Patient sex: M
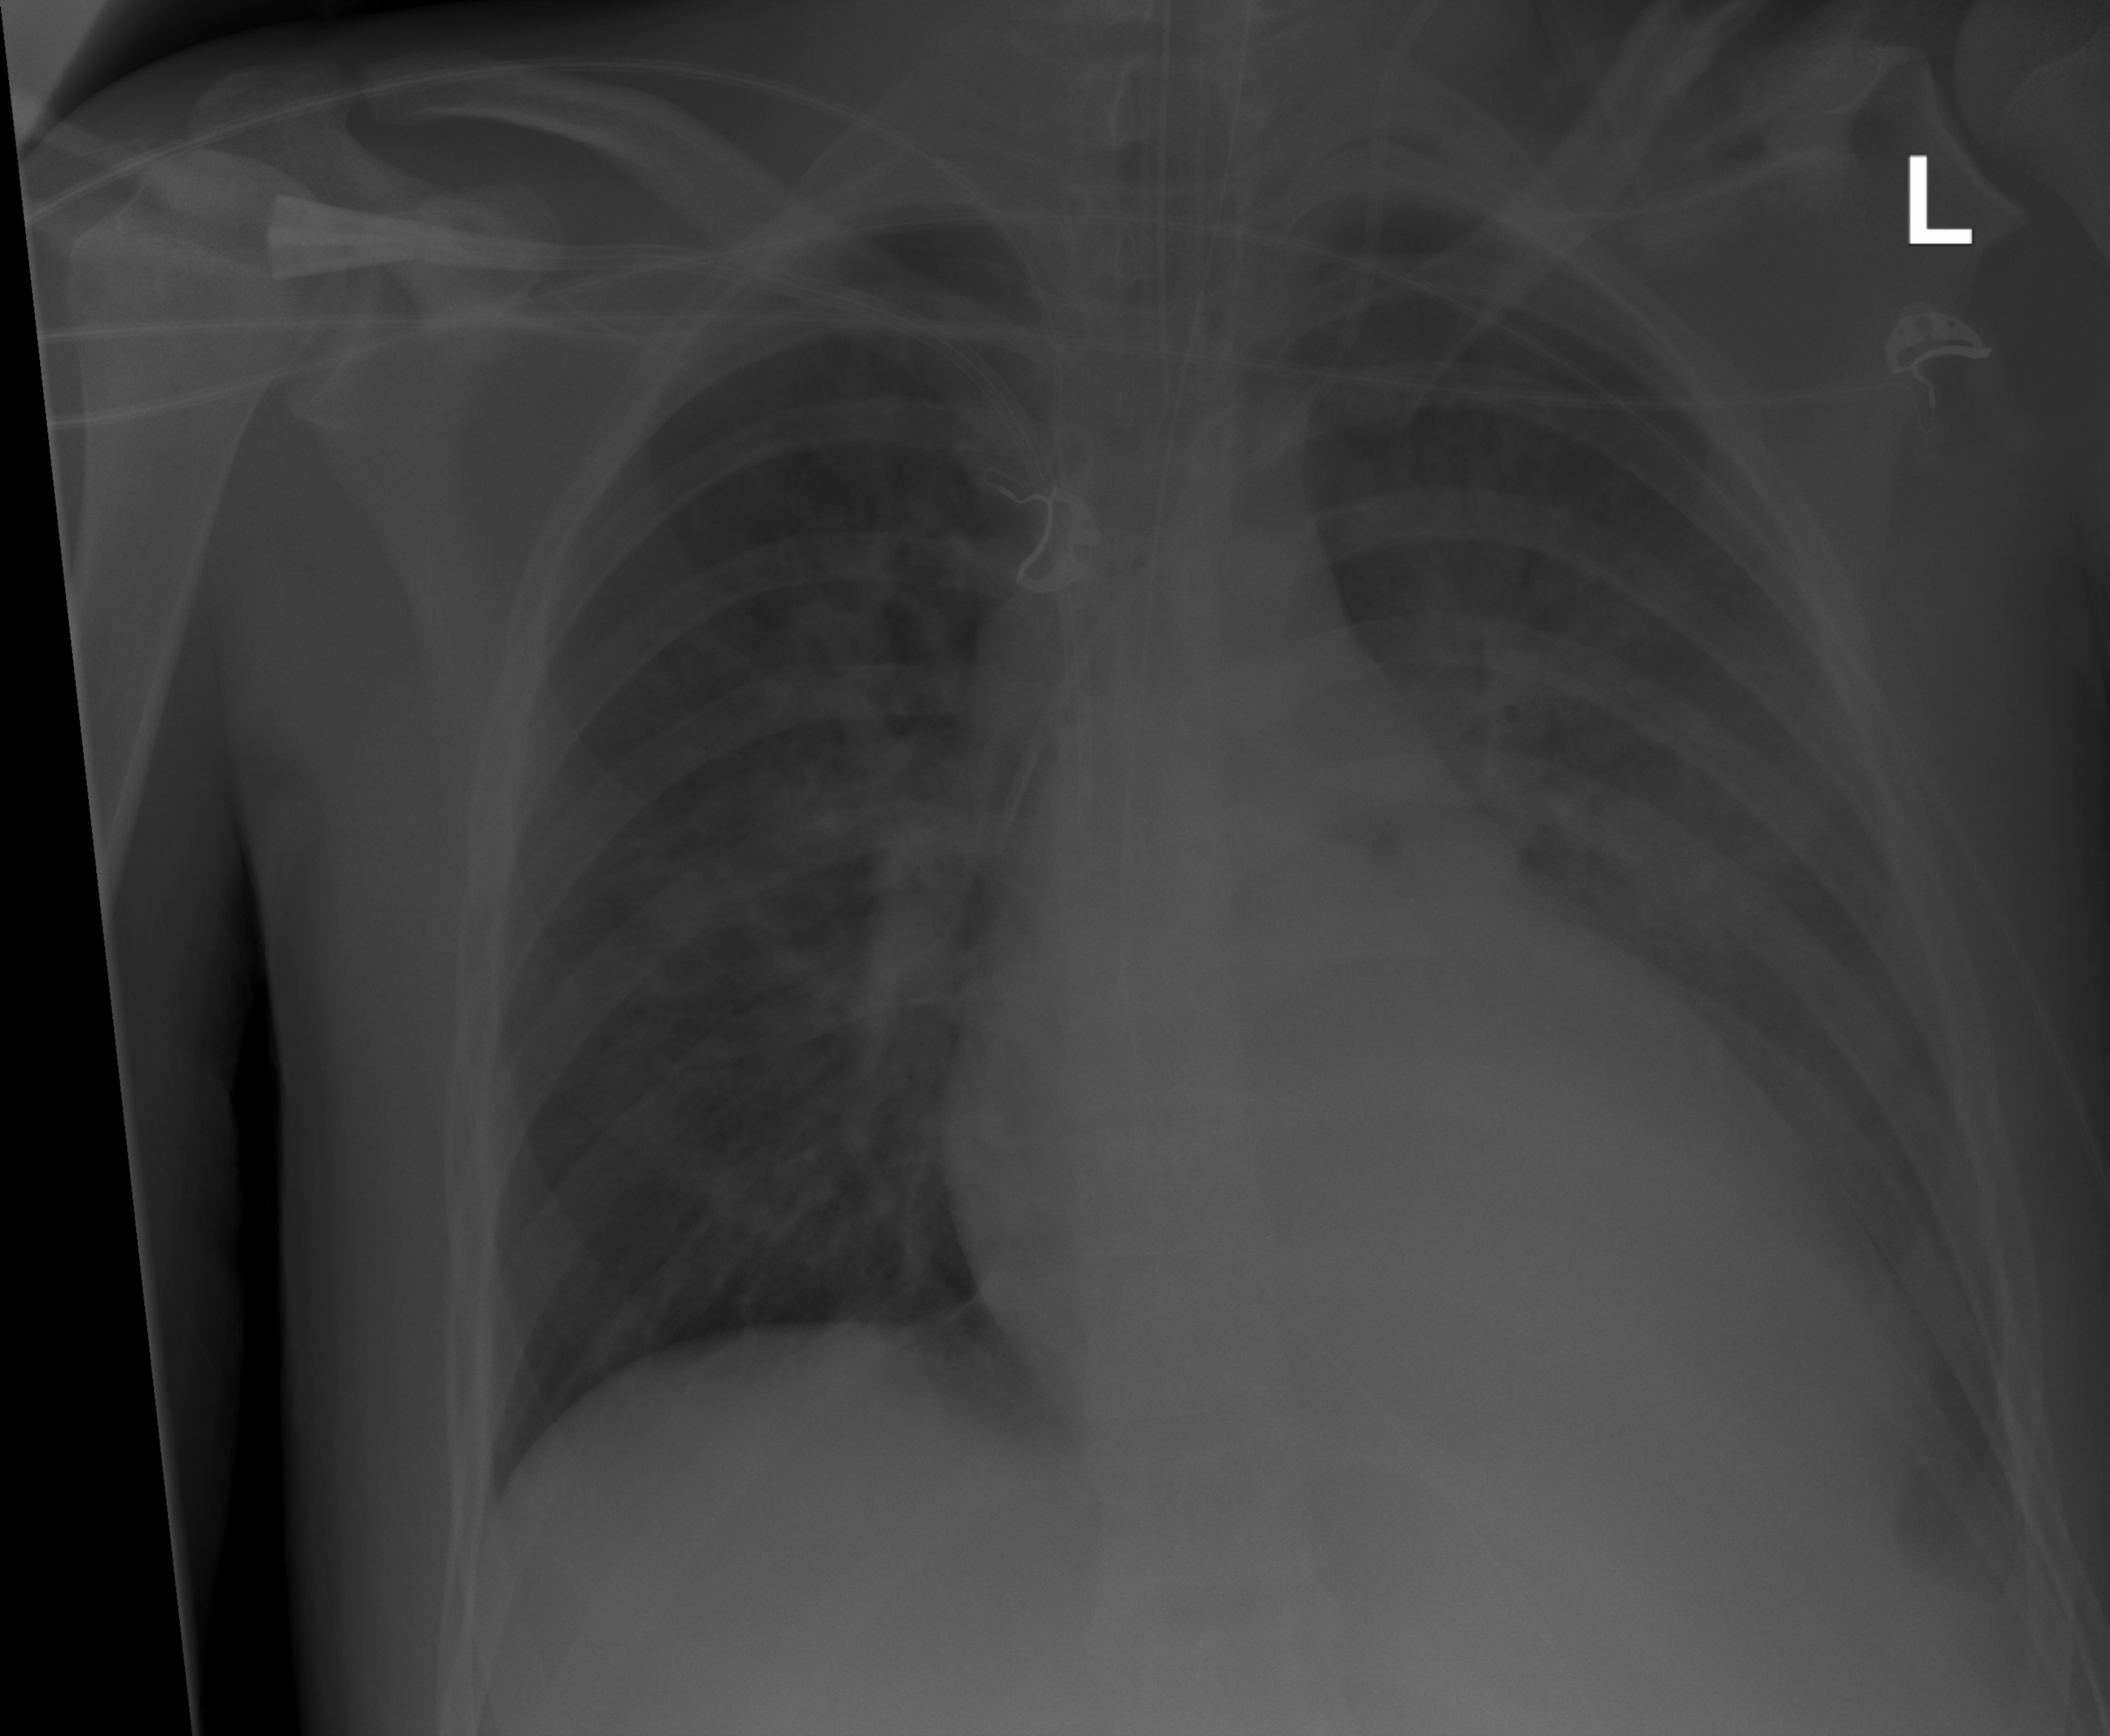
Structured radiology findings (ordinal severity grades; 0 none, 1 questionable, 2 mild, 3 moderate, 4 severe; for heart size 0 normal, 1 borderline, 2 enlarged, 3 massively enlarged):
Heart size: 1
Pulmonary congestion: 2
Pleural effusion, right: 0
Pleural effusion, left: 0
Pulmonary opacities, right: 2
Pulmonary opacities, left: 2
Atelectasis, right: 0
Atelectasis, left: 0